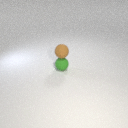
small brown rubber sphere above small green rubber sphere